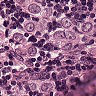
Metastatic tissue present: yes